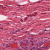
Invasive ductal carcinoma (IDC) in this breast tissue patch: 0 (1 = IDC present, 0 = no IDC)